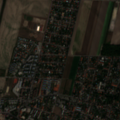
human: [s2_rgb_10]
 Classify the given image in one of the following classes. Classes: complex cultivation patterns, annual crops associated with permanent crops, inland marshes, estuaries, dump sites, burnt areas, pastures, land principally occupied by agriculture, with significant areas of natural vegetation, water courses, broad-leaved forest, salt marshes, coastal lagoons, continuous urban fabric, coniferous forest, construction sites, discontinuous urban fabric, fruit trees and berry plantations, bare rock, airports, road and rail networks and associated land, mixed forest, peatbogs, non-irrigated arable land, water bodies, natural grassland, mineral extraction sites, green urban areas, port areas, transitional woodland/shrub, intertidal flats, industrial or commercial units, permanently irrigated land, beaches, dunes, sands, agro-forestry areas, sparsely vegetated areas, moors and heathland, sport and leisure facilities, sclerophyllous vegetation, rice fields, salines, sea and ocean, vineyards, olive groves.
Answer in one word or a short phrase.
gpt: discontinuous urban fabric, non-irrigated arable land